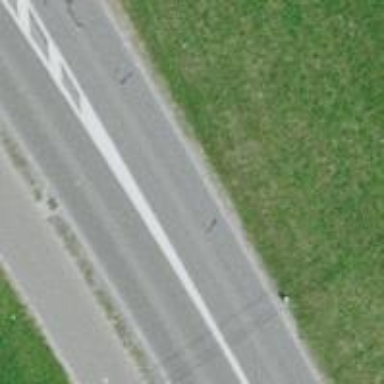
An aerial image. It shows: Asphalt road classified as primary highway.